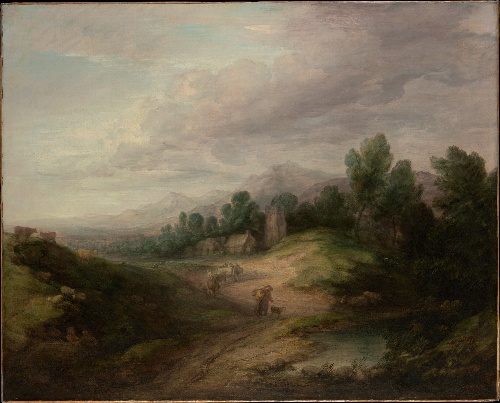
Title: Wooded Upland Landscape
Artist: Thomas Gainsborough
Artist bio: British, Sudbury 1727–1788 London
Date: probably 1783
Object type: Painting
Classification: Paintings
Medium: Oil on canvas
Dimensions: 47 3/8 x 58 1/8 in. (120.3 x 147.6 cm)
Department: European Paintings
Credit line: Gift of George A. Hearn, 1906
Accession year: 1906
Repository: Metropolitan Museum of Art, New York, NY
Tags: Landscapes|Wagons